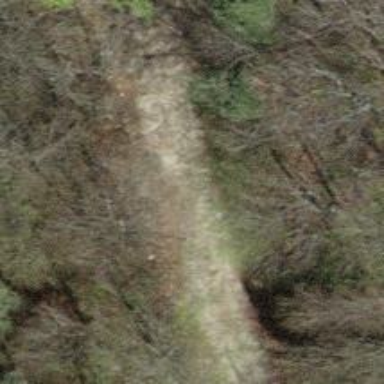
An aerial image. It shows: Track with grade 2 gravel surface.